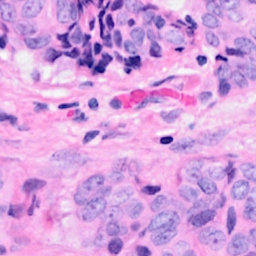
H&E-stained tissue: Breast